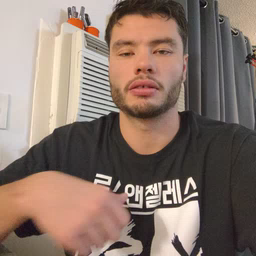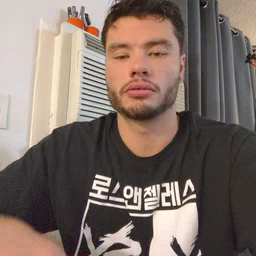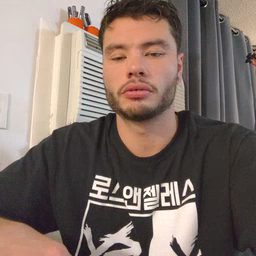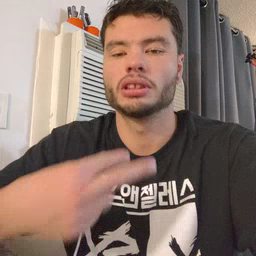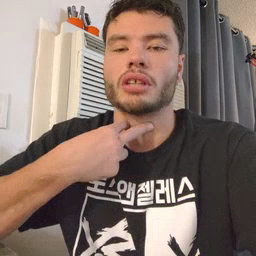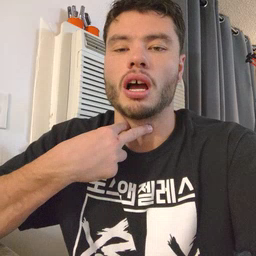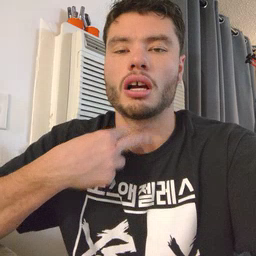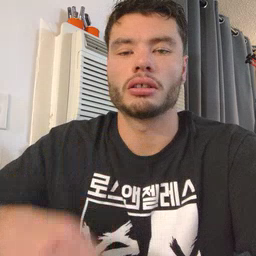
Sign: stuck